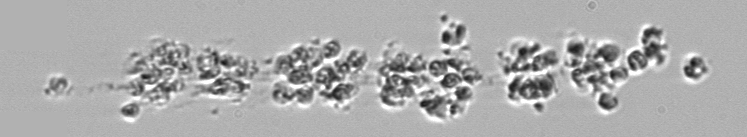
Label: Leptocylindrus_mediterraneus